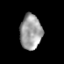
Tissue: prostate
Cell type: T cells
Senescence score: 0.3445
Nuclear area (px): 744
Mean DAPI intensity: 158.271